Question: ## Intro
How to write public static or , in Java 6, so that it would at least cover common functionality implemented in other programming languages?
If you want to answer the question, then you can just ignore following.
---
## About
Time after time I miss functionality, that other languages have. I happen to have different coding style for about any language I write and I'm not willing to change that habit. So, if I want to reuse an algorithm, that I have written in a different language, then I have to make annoying little hacks or workarounds, to cover missing functionality. I'd like to find permanent and efficient fix for 'range()'.
For me - 'range()' method returns range of input, possibly in a lazy manner and it has default values. At any point it has a start, a condition of ending and a way to get the next element. It should work perfectly in loop as well as outside it.
## Notes
I would really prefer not to use a any external library, except Google Guava or equivalent. By equivalent I mean code that is properly tested, works excellently with JDK and is not considered deprecated.

It might be unclear, so:
- 'How to write'- 'loop code'-
Aside from integer input, that would be the most used feature, I would really like it to work well with type instances of classes like BigInteger and Joda DateTime.
## Ideas
- 'for-each'- -
As a method, 'range()' header could look like:
'''
/**TODO: Think about why / how to add step, limit, offset and cycle detection. */
public static <T extends Comparable<T>> Iterable<T> //
range(T from, Predicate<T> to, Function<T, T> fNext) //
throws NullPointerException, IllegalArgumentException {
'''
As a personal preference, I have written 'Range' as Builder pattern implementation.
## Edit
Range implementations <URL> ... And all of them differ.
I might as well add an example of from what I want to do better ( <URL>.
'''
public static <T extends Comparable<T>> Iterable<T> //
range(T from, Predicate<T> to, Function<T, T> fNext) //
throws NullPointerException {
Preconditions.checkNotNull(from);
Preconditions.checkNotNull(to);
Preconditions.checkNotNull(fNext);
T current = from;
ArrayList<T> result = Lists.newArrayList();
if (to.apply(current)) result.add(current);
while (to.apply(current = Preconditions.checkNotNull(fNext.apply(current))))
result.add(current);
return result;
}
'''
or lazy alternative
'''
//eats first element
public static <T extends Comparable<T>> Iterator<T> //
range2(final T from, final Predicate<T> to, final Function<T, T> fNext)
throws NullPointerException, UnsupportedOperationException {
Preconditions.checkNotNull(from);
Preconditions.checkNotNull(to);
Preconditions.checkNotNull(fNext);
return new Iterator<T>() {
T current = from;
@Override public boolean hasNext() {return to.apply(current);}
@Override public T next() {return current = Preconditions.checkNotNull(fNext.apply(current));}
@Override public void remove() {throw new UnsupportedOperationException();}
};
}
'''
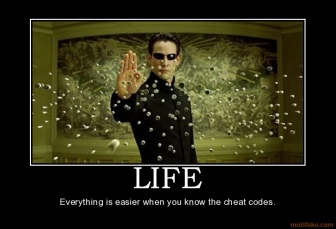
Answer: The pain point will probably be having to write the functions for each type:
'''
public static Function<Integer, Integer> intIncrementer(final int step) {
class IntIncrementer implements Function<Integer, Integer> {
private final int _step = step;
@Override public Integer apply(Integer i) {
return i + _step;
}
@Override public boolean equals(Object obj) {
return (obj instanceof IntIncrementer)
&& ((IntIncrementer) obj)._step == _step;
}
@Override public int hashCode() {
return _step;
}
}
return new IntIncrementer();
}
'''
Since there is no way to express 'i + _step' in a generic fashion, you would have to reimplement this for every type you wanted to support ('BigInteger', 'long', etc.)
I would question the need to use '<T extends Comparable<T>>' instead of just '<T>'. I see no advantage in imposing this restriction.
Unlike the collections, the <URL>. It might be better to return a 'Range' type that defined such a contract if you wanted to be able to compare ranges without externally iterating over all their elements.
'''
public interface Range<T> extends Iterable<T> {
// TODO: write the terms of the contract
@Override public boolean equals(Object obj);
@Override public int hashCode();
// TODO: other useful methods?
}
'''
When it comes to the primitives, there is going to be overhead in creating wrapper objects. This may be significantly less efficient over large ranges compared to just using a traditional incrementing 'for' loop.